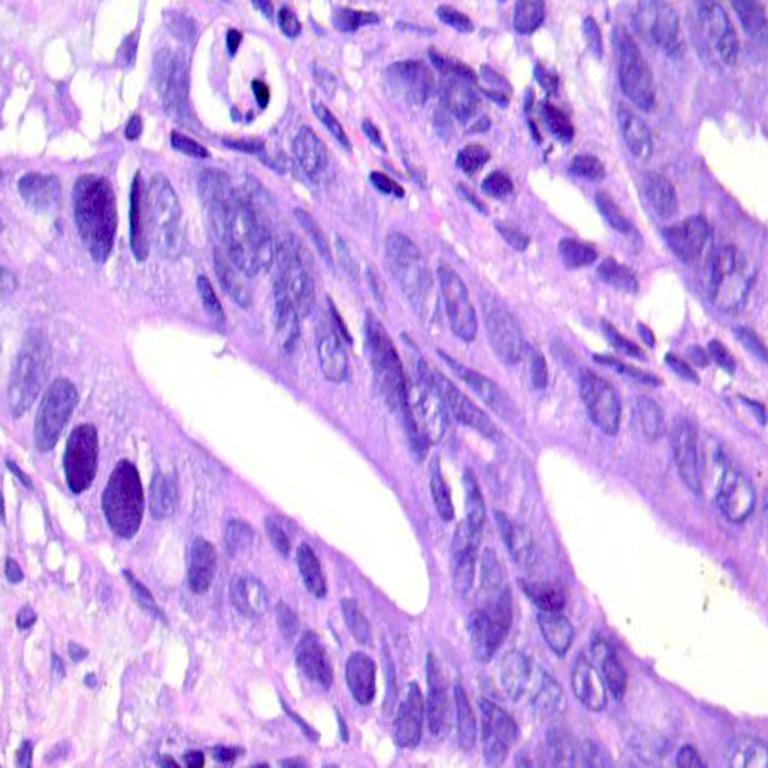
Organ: colon
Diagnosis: adenocarcinomas